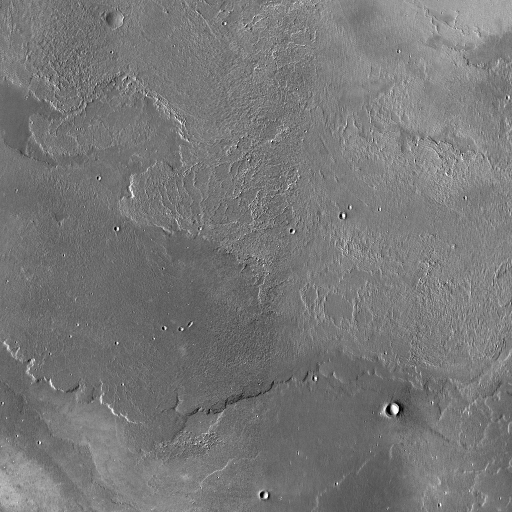
Crater classes present: Background, Other